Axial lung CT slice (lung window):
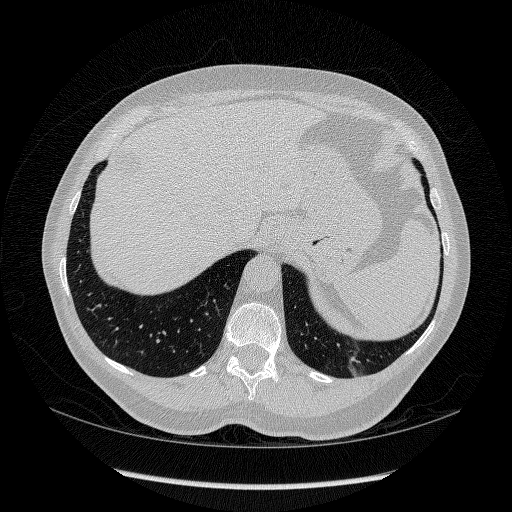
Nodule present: no